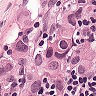
Metastatic tissue present: yes